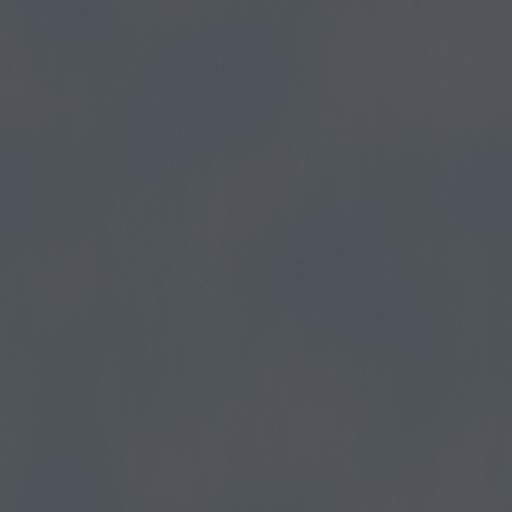
Tags: grey metal smooth